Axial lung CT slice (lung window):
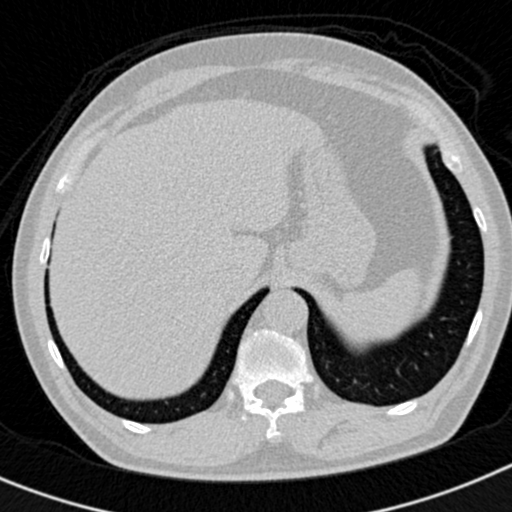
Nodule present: no